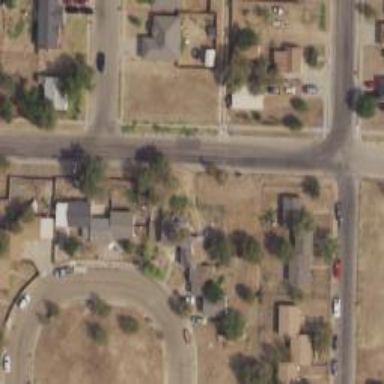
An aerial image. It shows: Alley classified as service road.